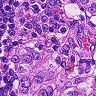
Metastatic tissue present: yes